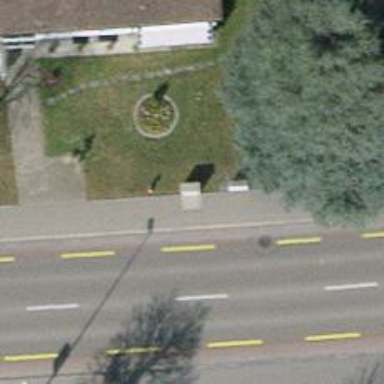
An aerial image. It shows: Street cabinet of man-made origin.